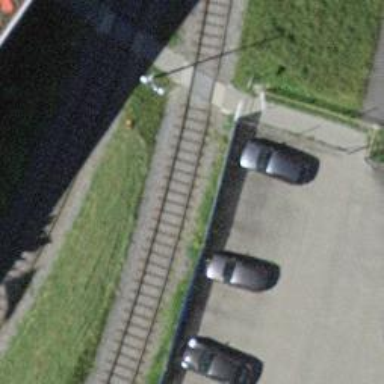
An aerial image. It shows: Single-track railway spur.